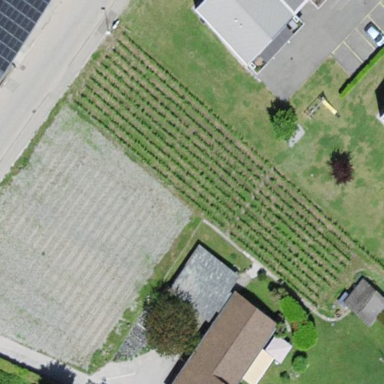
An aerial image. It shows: Vineyard.